Echo time (TE): 2 ms
Repetition time (TR): 4.1 ms
Flip angle: 99 degrees
Bandwidth: 870 Hz
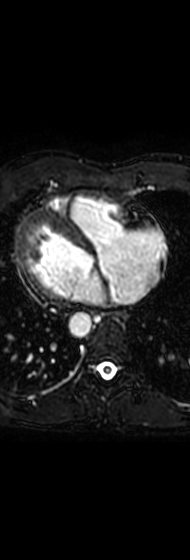
Patient age (years): 24
Disease severity: mild
Diagnoses: Marfan|Normal
Cardiac structures present: LV (left ventricle), RV (right ventricle), LA (left atrium), RA (right atrium), AO (aorta), PA (pulmonary artery), SVC (superior vena cava), IVC (inferior vena cava)